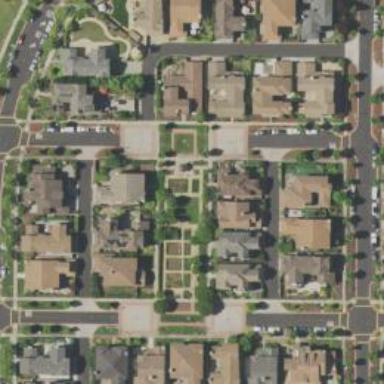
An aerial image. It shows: Living street.